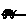
Label: car